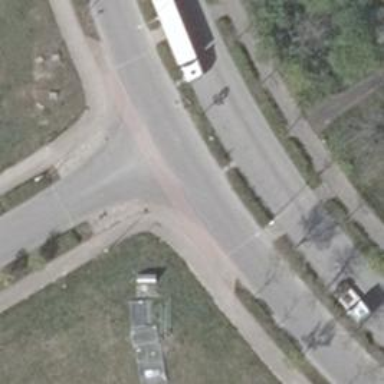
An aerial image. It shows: Residential road with separate sidewalk.